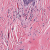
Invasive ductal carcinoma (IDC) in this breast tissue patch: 0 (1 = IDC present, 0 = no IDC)